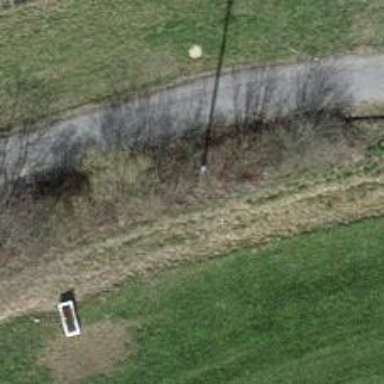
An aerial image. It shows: Power pole.